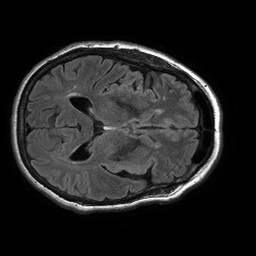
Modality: FLAIR
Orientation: axial
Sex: female
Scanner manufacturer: philips
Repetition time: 11 s
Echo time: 0.125 s